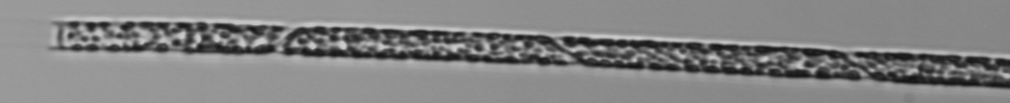
Label: Rhizosolenia